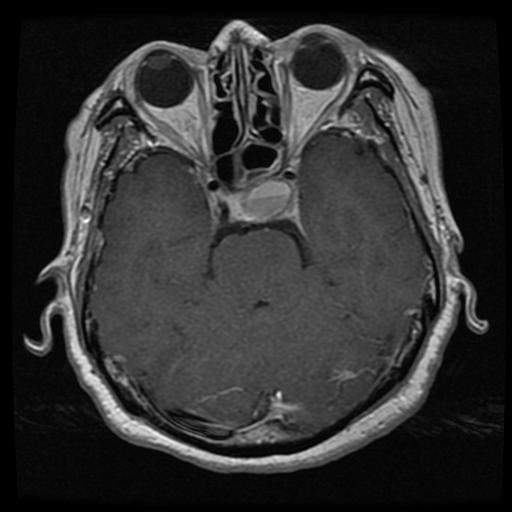
Label: pituitary